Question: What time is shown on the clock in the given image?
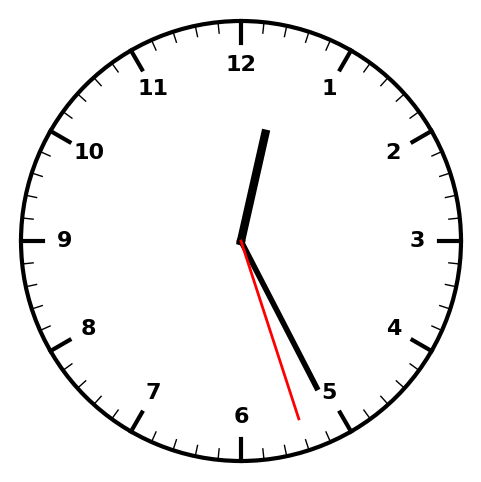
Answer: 12:25:27